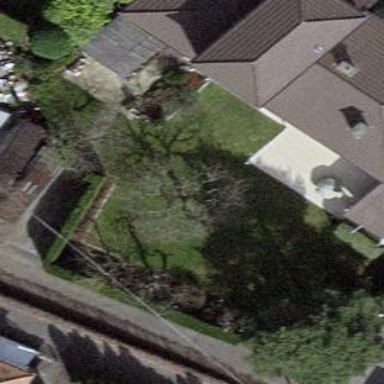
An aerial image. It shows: Garden enclosed by fence.